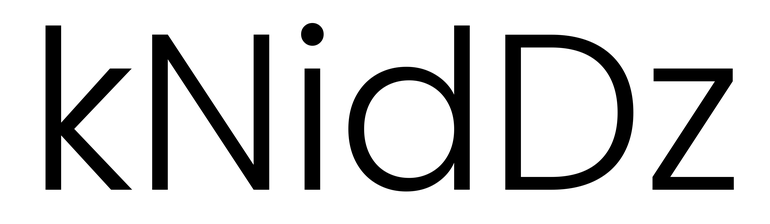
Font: Poppins-Light